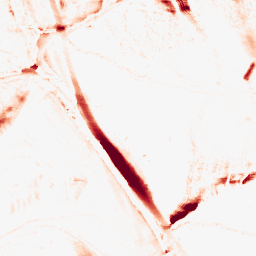
Category: morphological
Decomposition family: morphological_ellipse
Decomposition parameters: operation: opening
width: 10
height: 30
Upsampling method: bicubic
Upsampling parameters: scale: 4
Upsampling scale: 4